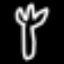
Label: fork